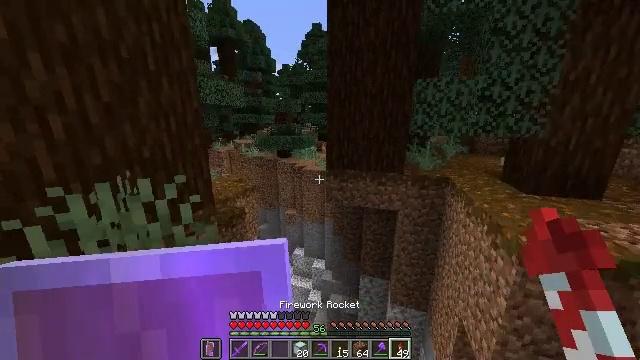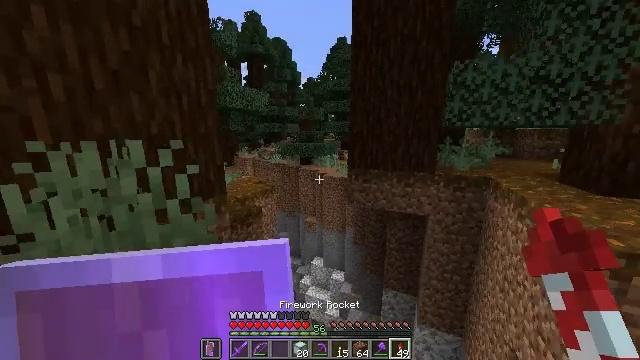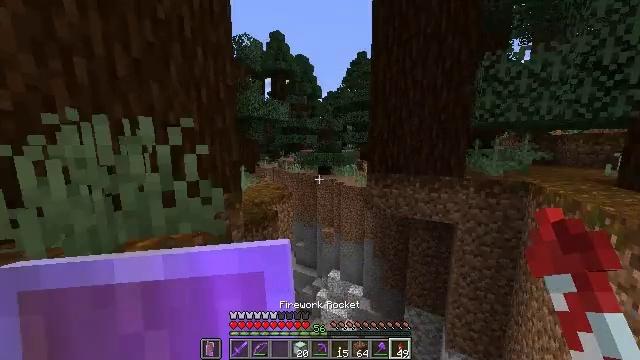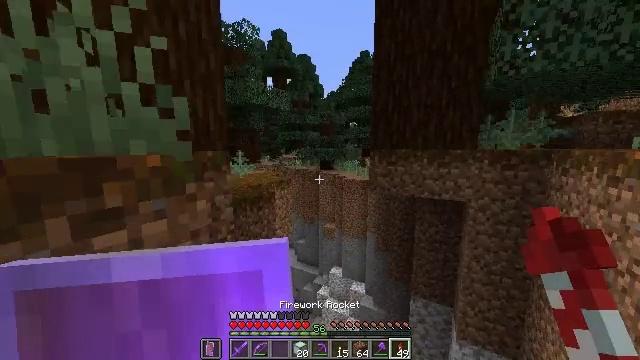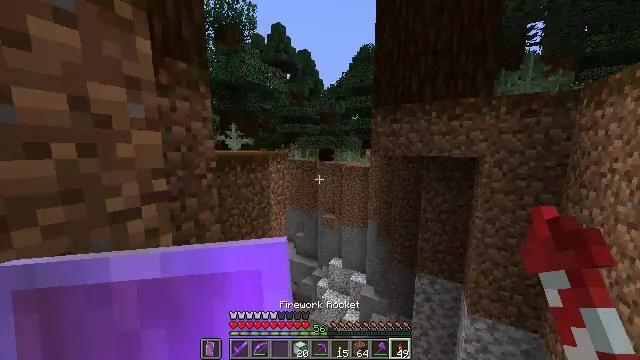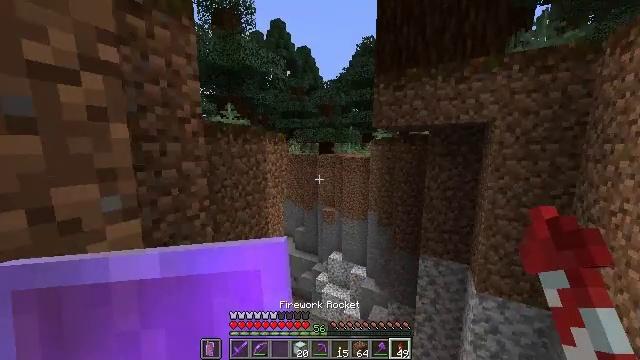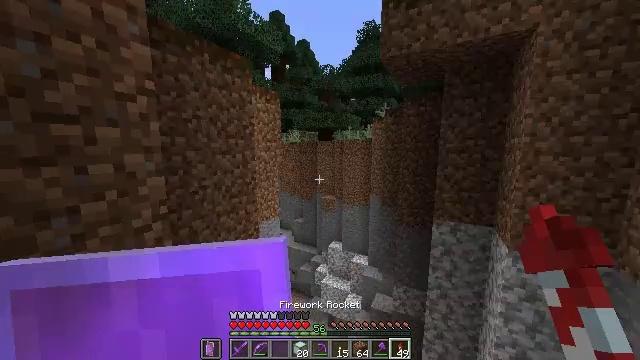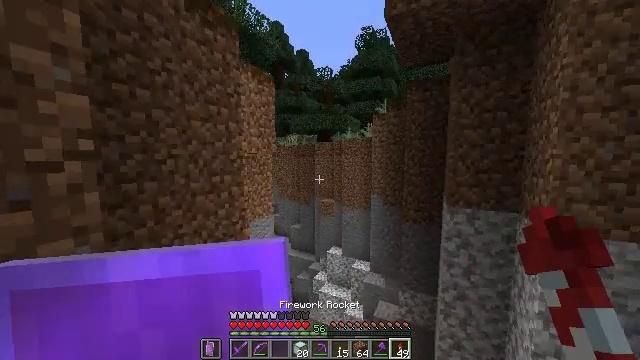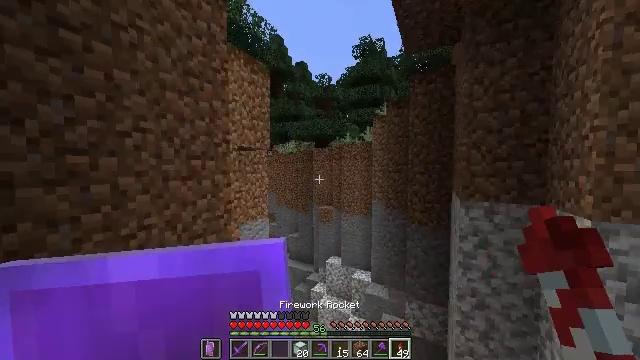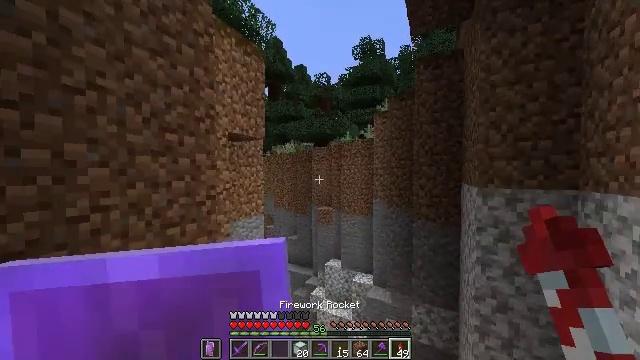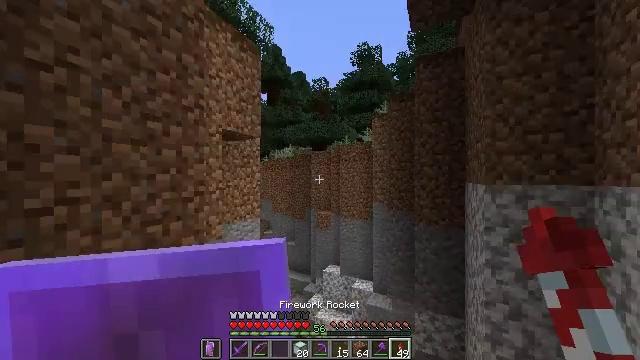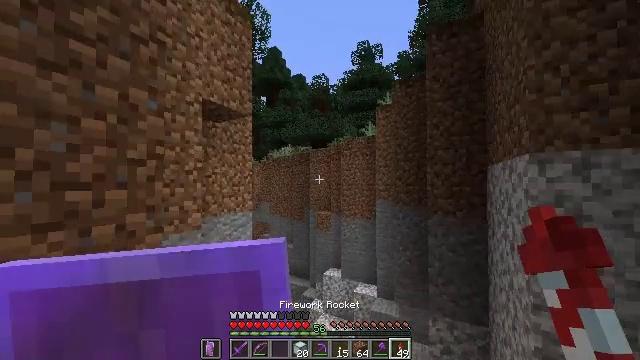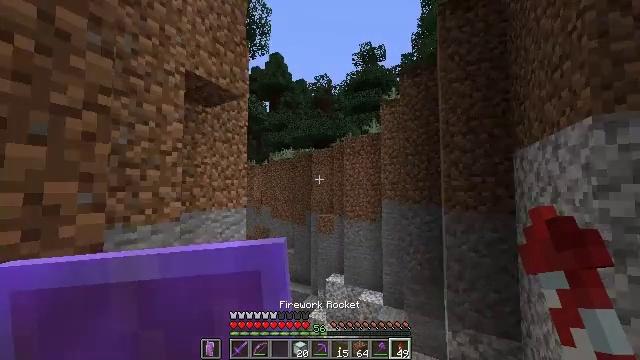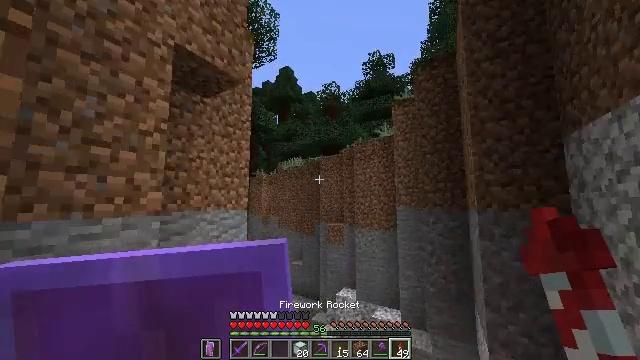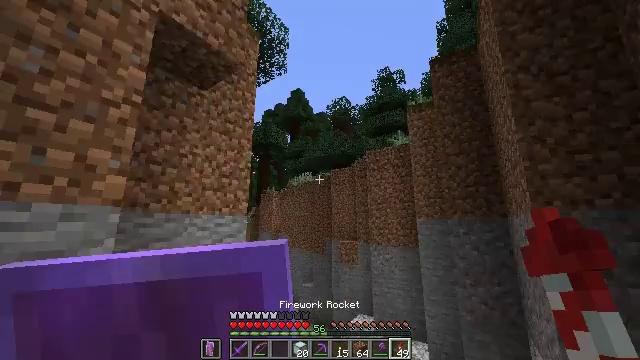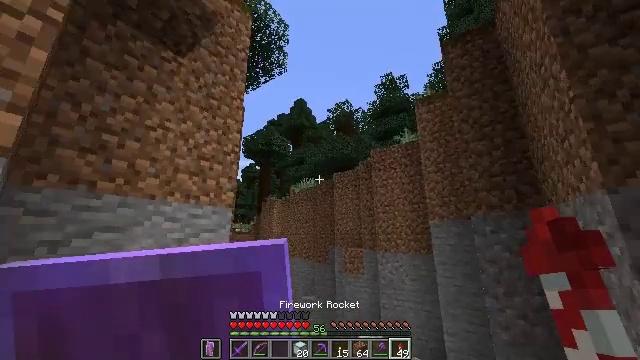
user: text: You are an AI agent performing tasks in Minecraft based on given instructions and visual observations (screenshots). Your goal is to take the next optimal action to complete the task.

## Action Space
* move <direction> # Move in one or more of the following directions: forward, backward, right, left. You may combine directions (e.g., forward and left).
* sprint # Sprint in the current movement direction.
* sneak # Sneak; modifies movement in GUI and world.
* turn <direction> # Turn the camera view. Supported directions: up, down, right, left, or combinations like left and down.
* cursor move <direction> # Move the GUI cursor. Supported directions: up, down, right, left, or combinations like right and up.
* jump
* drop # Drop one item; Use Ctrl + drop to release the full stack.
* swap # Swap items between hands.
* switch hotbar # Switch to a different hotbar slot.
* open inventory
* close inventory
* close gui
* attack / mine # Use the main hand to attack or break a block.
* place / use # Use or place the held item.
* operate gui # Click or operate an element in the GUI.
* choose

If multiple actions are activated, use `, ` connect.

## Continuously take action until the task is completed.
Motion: motion action
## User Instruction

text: Get cactus from the sandy areas.
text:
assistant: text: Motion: move forward, sprint, turn left and up, jump
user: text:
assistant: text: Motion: move forward, sprint, turn left and up
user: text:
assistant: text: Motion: move forward, sprint
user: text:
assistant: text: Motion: move forward, sprint
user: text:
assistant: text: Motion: move forward, sprint, jump
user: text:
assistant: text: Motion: move forward, sprint, jump
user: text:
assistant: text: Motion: move forward, sprint, turn up, jump
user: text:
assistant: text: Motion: move forward, sprint, turn up, jump
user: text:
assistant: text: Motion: move forward, sprint, turn up, jump
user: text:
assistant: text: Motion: move forward, sprint, turn up, jump
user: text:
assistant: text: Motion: move forward, sprint, turn up, jump
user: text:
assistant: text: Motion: move forward, sprint, turn up, jump
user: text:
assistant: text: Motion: move forward, sprint, turn left and up, jump
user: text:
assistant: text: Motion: move forward, sprint, turn left and up
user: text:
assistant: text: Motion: move forward, sprint, turn up, jump
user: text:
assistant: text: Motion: move forward, sprint, turn up, jump
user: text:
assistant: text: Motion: move forward, sprint, turn up, jump
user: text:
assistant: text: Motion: move forward, sprint, turn left and up, jump
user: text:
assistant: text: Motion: move forward, sprint, turn left and up, use / place, jump
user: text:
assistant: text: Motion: move forward, sprint, turn right and up, use / place, jump
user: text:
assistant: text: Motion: move forward, sprint, turn up, jump
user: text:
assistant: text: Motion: move forward, sprint, turn left and up, jump
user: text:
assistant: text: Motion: move forward, sprint, turn left and up, jump
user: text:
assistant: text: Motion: move forward, sprint, jump
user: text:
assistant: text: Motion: move forward, sprint, jump
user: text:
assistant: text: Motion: move forward, sprint, jump
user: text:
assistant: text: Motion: move forward, sprint, jump
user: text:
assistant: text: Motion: move forward, sprint, jump
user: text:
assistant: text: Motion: move forward, sprint, jump
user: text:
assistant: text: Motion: move forward, sprint, jump